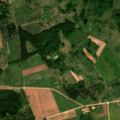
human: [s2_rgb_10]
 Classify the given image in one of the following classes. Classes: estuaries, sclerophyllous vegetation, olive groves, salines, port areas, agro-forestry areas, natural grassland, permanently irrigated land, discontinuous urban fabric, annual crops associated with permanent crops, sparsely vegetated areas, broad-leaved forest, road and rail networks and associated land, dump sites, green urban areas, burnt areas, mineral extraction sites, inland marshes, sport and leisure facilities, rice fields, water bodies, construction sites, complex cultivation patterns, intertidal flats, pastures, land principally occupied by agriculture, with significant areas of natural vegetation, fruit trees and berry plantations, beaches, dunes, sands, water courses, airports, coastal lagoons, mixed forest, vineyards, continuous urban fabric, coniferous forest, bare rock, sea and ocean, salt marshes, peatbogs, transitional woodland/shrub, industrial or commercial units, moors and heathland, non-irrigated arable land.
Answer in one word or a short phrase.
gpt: non-irrigated arable land, land principally occupied by agriculture, with significant areas of natural vegetation, broad-leaved forest, mixed forest